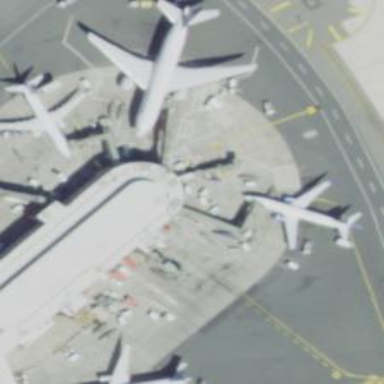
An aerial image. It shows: Airport gate.